RGB frame:
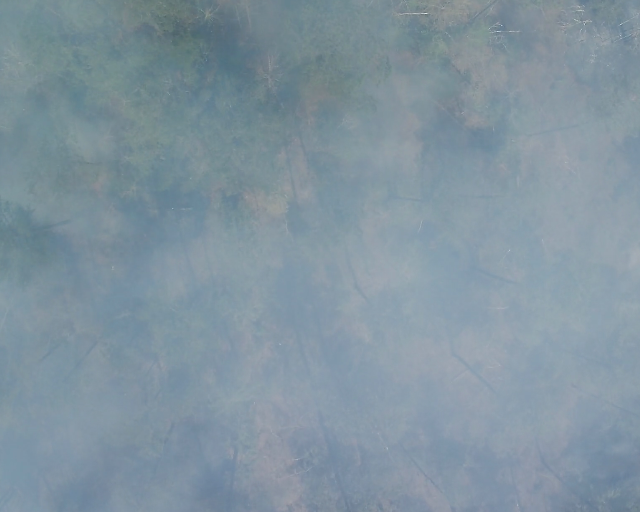
Thermal frame:
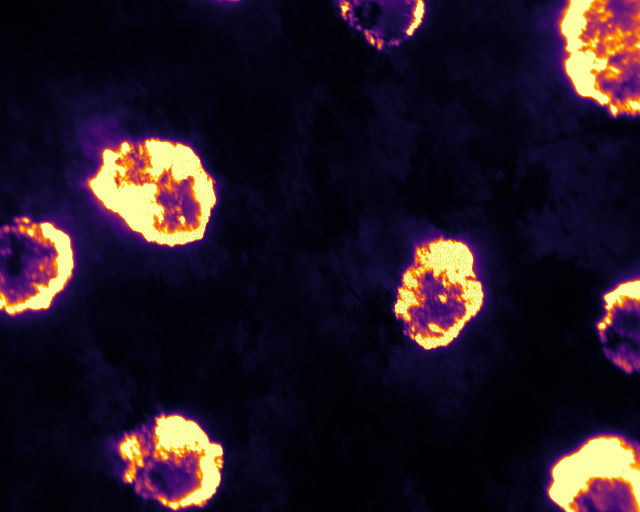
Captured: 2026-02-26 02:28:18
Pixels at or above 80 °C: 41092 (fraction of frame: 0.1254)